Question: I want to create a footer for a PDF document that contains the date left aligned, the creator centered and the page right aligned. These should be in a single line. I tried the following code:
'''
$this->Cell(0, 10, $date->format('d.m.Y'), 0, false, 'L', 0, '', 0, false, 'T', 'M');
$this->Cell(0, 10, 'Creator', 0, false, 'C', 0, '', 0, false, 'T', 'M');
$this->Cell(0, 10, 'Page '.$this->getAliasNumPage().'/'.$this->getAliasNbPages(), 0, false, 'R', 0, '', 0, false, 'T', 'M');
'''
The creator is shifted to the right and overlays with the pages:

Does anybody have a solution for that problem?
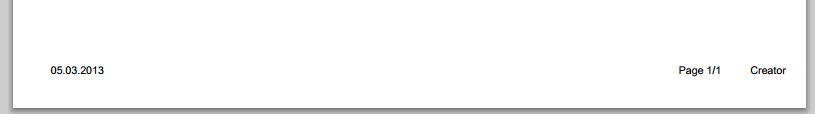
Answer: You need to set the width of the 'Cell()', as according to the docs <URL>' is extending to the right margin, forcing the other cells on the line to the right margin.
> $w (float) Cell width. If 0, the cell extends up to the right margin.
Try something like (may have to adjust based on font size)
'''
$this->Cell(20, 10, $date->format('d.m.Y'), 0, false, 'L', 0, '', 0, false, 'T', 'M');
$this->Cell(20, 10, 'Creator', 0, false, 'C', 0, '', 0, false, 'T', 'M');
$this->Cell(20, 10, 'Page '.$this->getAliasNumPage().'/'.$this->getAliasNbPages(), 0, false, 'R', 0, '', 0, false, 'T', 'M');
'''